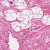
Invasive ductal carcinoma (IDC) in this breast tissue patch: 0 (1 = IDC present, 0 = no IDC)